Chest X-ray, AP view. Patient: 50 years old, sex M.
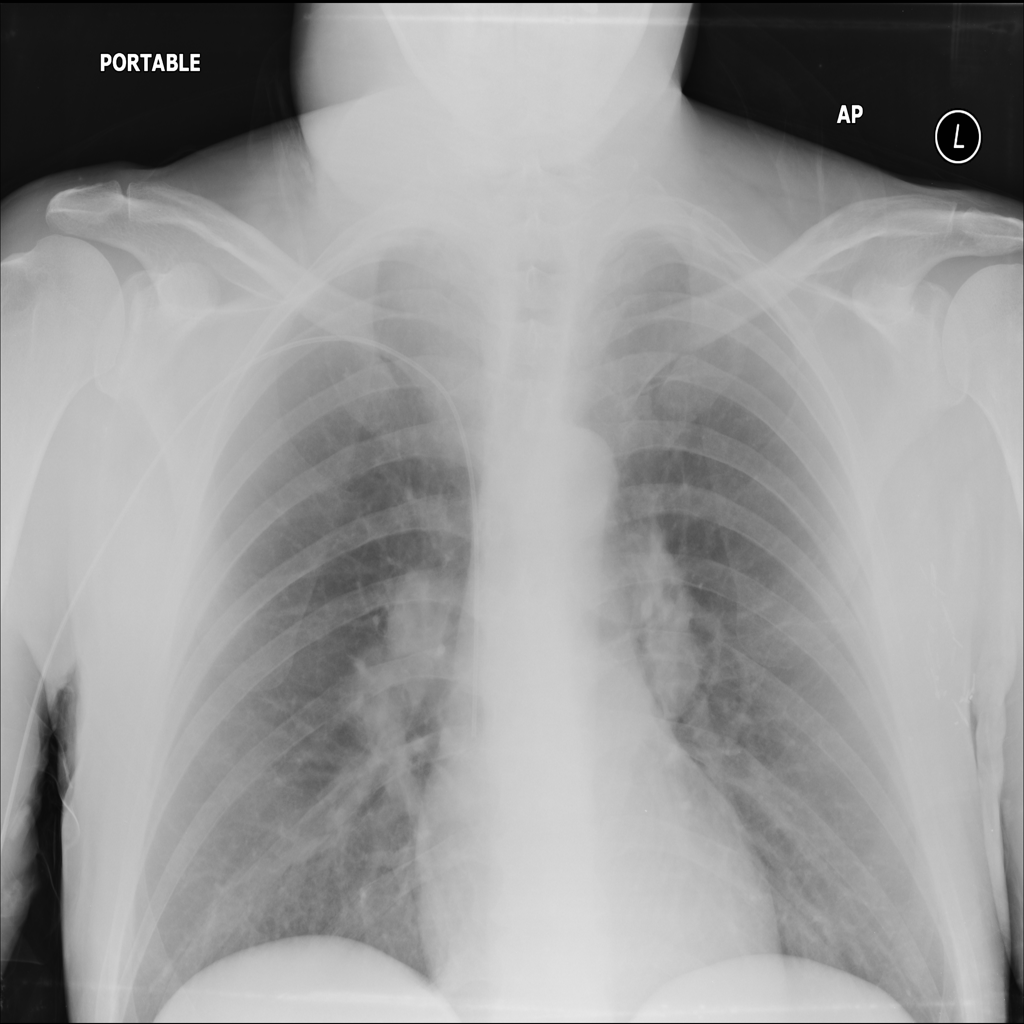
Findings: No Finding